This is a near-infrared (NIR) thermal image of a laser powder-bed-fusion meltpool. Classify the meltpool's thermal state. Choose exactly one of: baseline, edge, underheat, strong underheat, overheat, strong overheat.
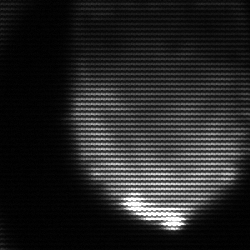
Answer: edge